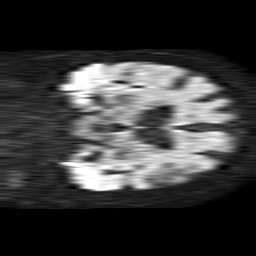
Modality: TRACE
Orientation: coronal
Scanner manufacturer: philips
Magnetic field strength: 1.5 T
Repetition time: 4.6 s
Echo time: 0.08517 s